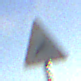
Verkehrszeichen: WildwechselLinks
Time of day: SunriseSunset
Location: Outdoor (Nature)
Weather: PartlyCloudy
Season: NotSpecified
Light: Natural